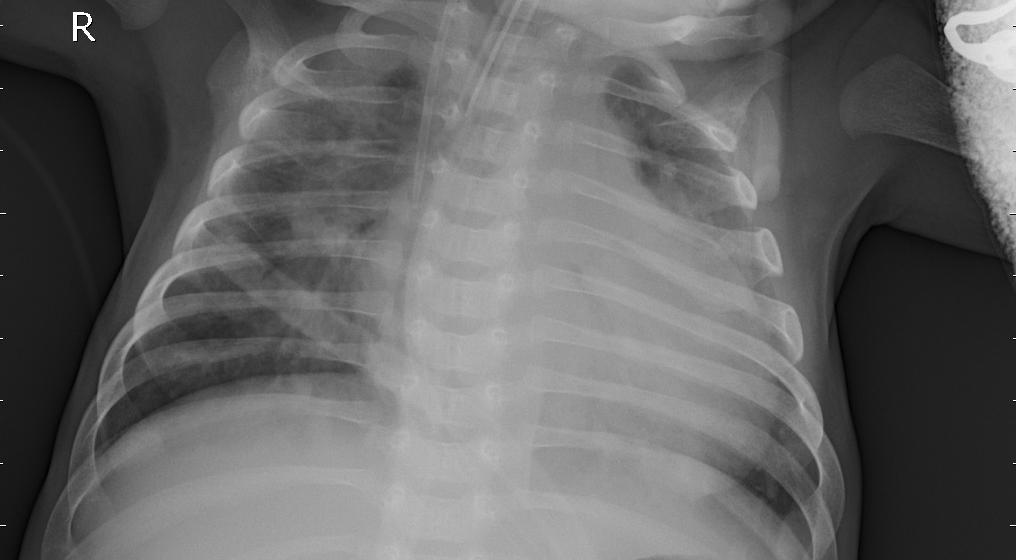
Diagnosis: PNEUMONIA